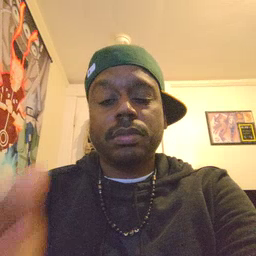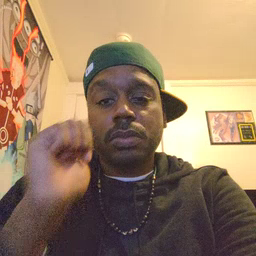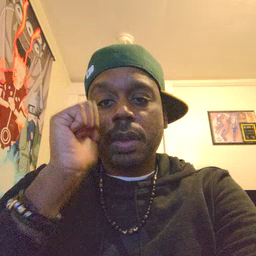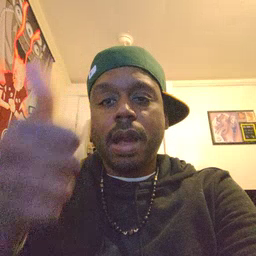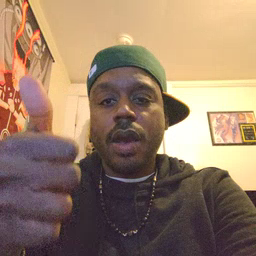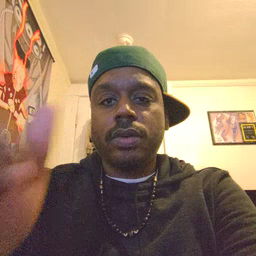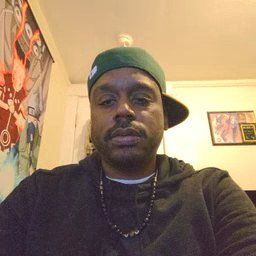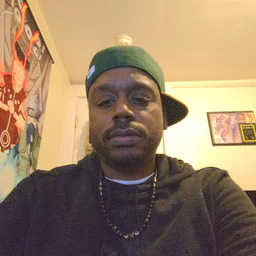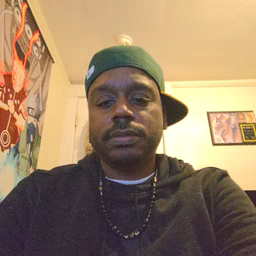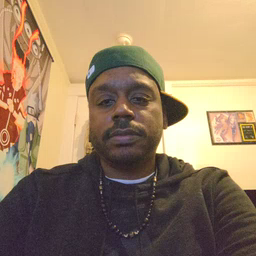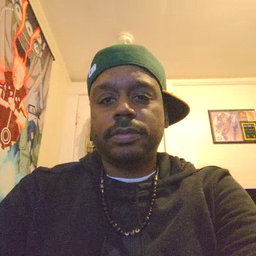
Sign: tomorrow